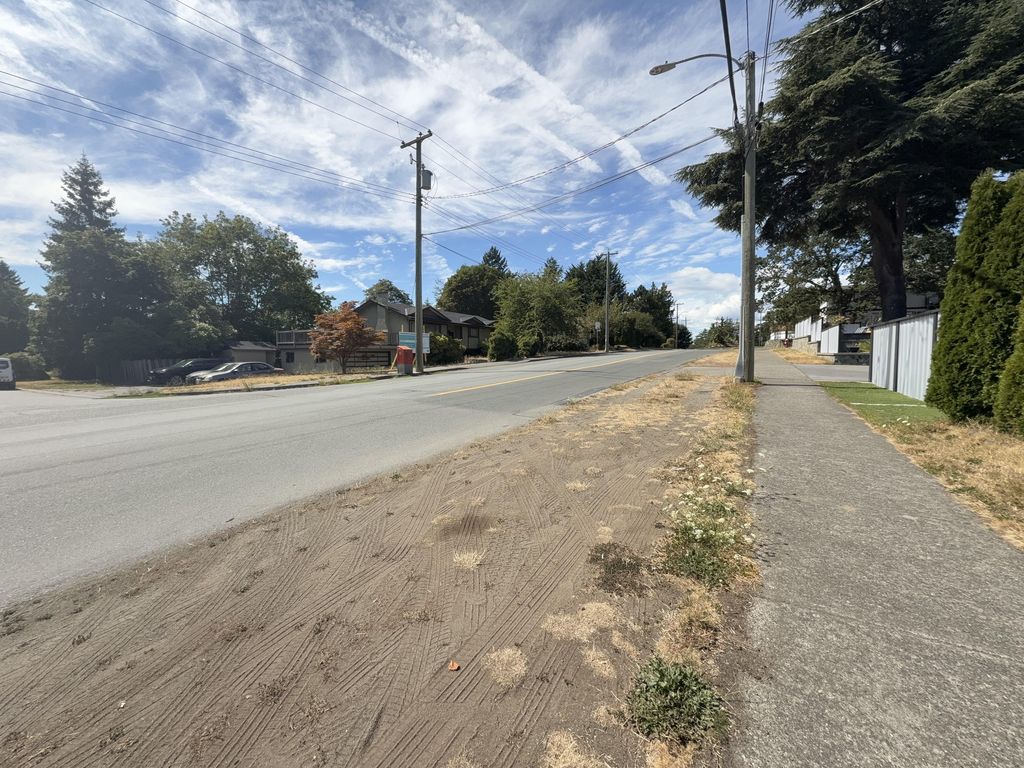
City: victoria